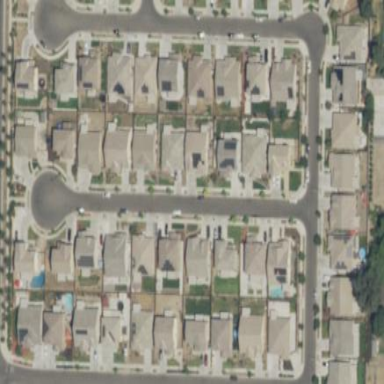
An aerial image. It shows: Residential area in neighborhood consisting of single-family homes.